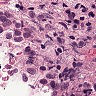
Metastatic tissue present: yes